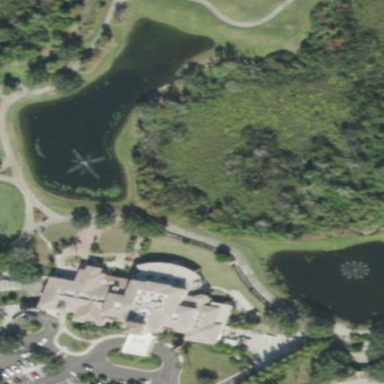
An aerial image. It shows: Water hazard on golf course. The hazard is natural water feature.